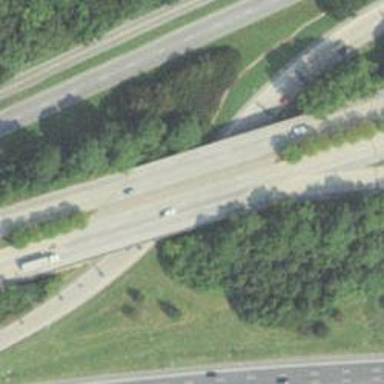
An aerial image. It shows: Motorway junction.